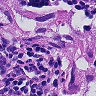
Metastatic tissue present: yes